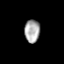
Tissue: prostate
Cell type: T cells
Senescence score: 0.2283
Nuclear area (px): 342
Mean DAPI intensity: 170.187